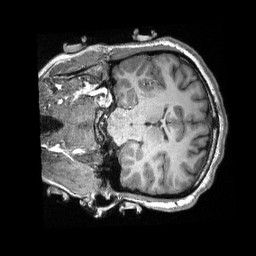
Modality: T1w
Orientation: coronal
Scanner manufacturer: siemens
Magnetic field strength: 3 T
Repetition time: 2.3 s
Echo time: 0.00308 s